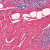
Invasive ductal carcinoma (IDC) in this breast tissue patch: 0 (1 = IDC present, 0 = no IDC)